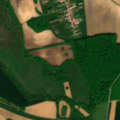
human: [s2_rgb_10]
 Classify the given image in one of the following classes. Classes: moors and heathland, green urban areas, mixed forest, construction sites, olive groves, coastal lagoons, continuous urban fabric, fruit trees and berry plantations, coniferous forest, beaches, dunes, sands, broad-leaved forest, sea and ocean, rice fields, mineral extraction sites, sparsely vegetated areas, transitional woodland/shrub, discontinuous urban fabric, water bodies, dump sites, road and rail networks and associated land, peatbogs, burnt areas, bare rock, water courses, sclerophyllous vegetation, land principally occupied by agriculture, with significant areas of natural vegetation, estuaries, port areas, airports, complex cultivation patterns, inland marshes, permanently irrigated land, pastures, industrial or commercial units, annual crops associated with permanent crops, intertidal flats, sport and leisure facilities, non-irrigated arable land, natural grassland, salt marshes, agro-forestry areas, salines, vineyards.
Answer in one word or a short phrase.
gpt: discontinuous urban fabric, non-irrigated arable land, pastures, land principally occupied by agriculture, with significant areas of natural vegetation, broad-leaved forest, transitional woodland/shrub